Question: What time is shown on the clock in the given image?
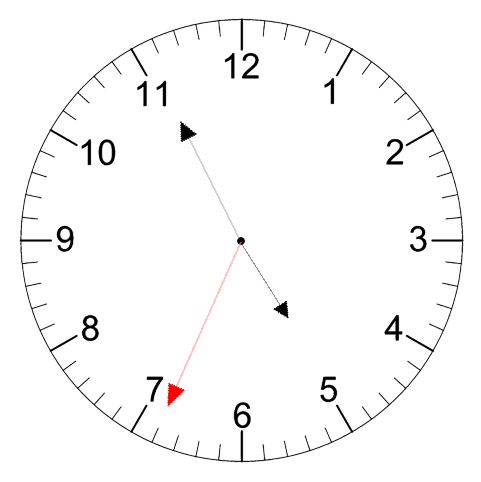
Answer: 04:55:34